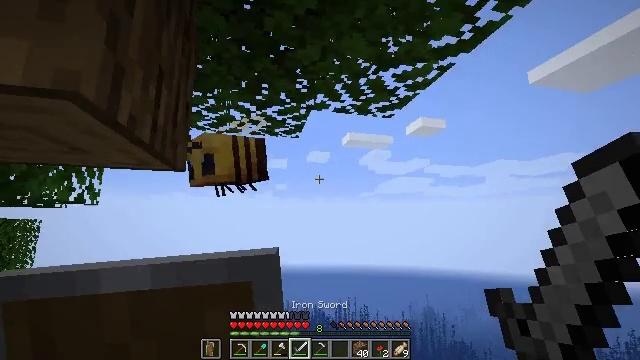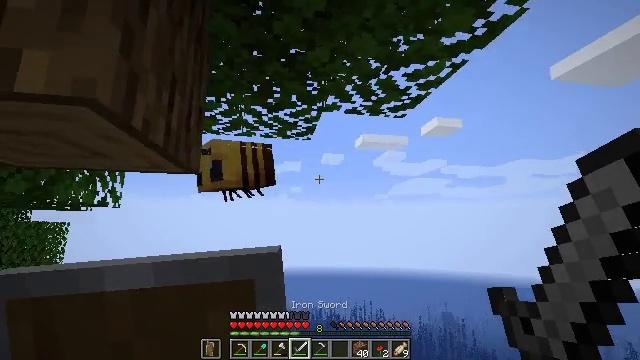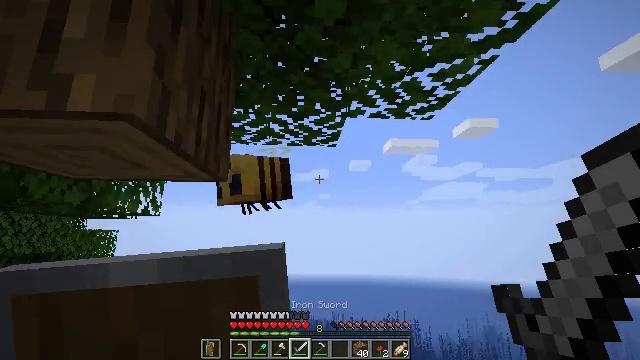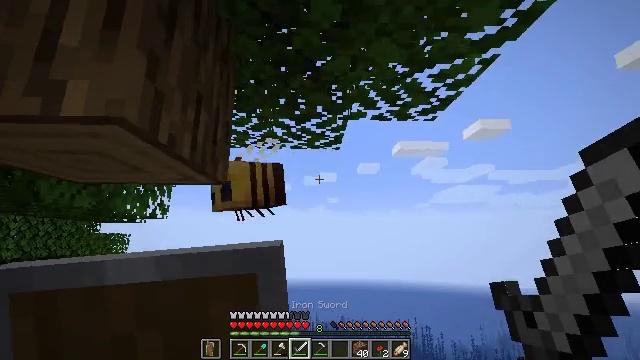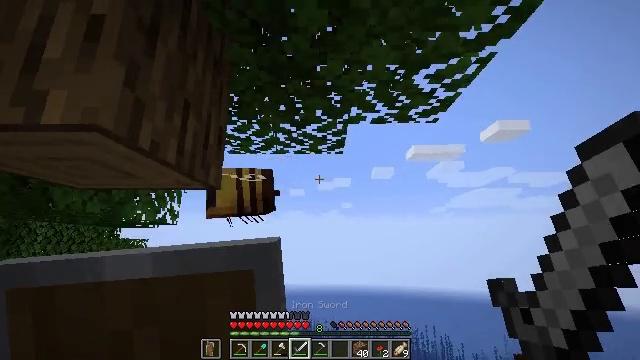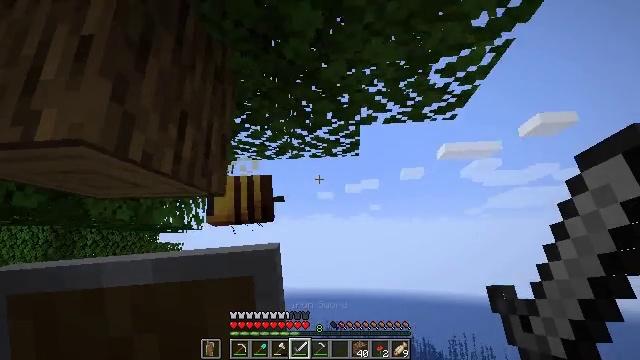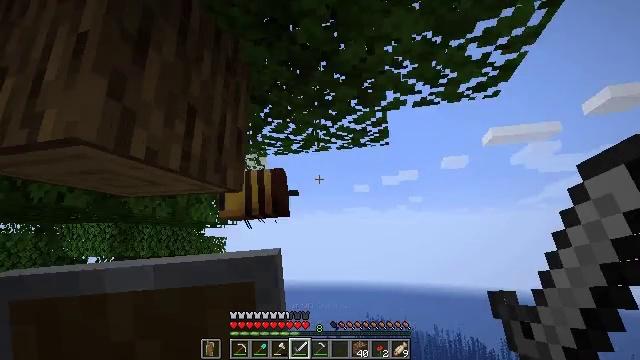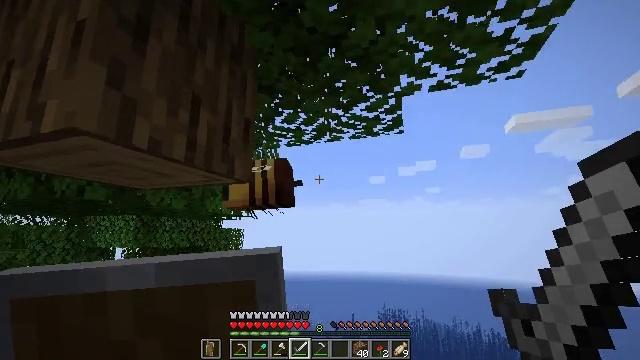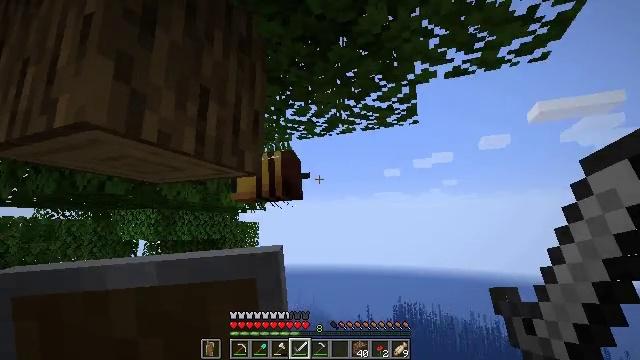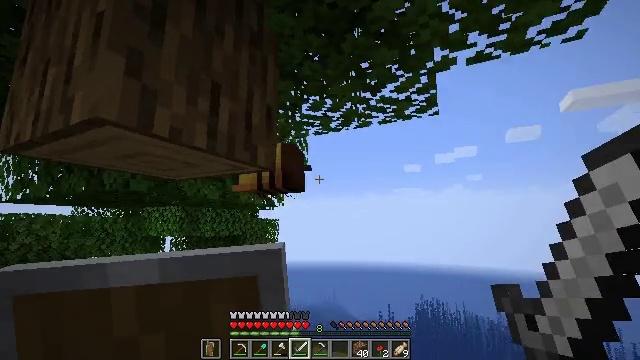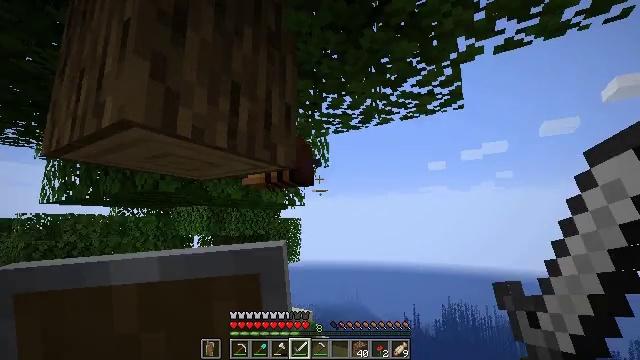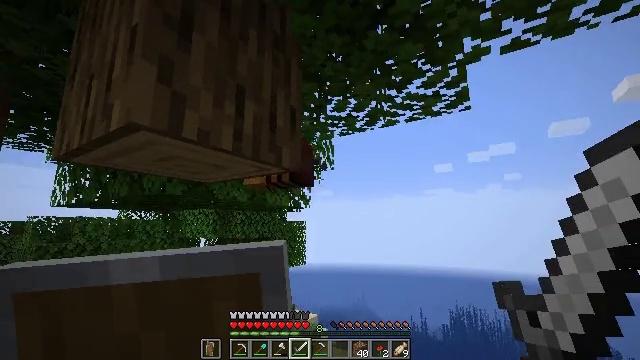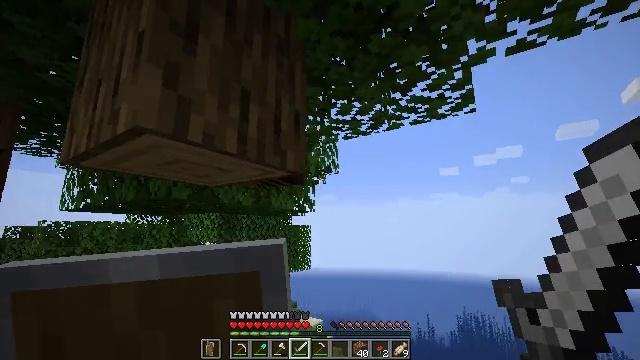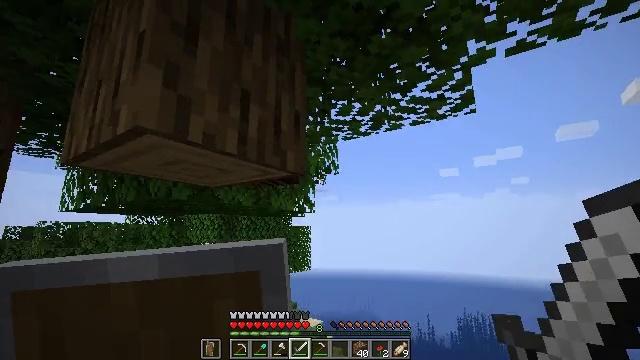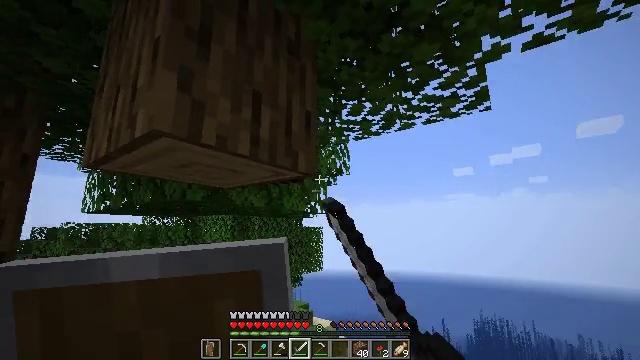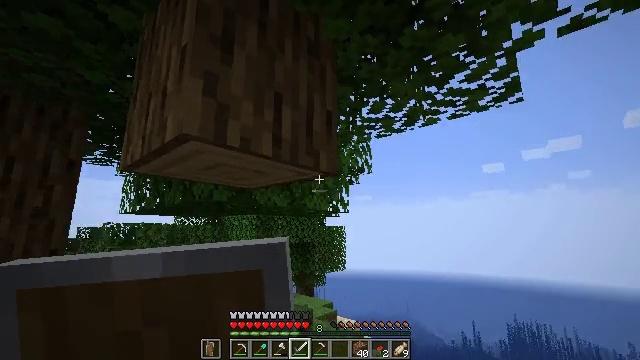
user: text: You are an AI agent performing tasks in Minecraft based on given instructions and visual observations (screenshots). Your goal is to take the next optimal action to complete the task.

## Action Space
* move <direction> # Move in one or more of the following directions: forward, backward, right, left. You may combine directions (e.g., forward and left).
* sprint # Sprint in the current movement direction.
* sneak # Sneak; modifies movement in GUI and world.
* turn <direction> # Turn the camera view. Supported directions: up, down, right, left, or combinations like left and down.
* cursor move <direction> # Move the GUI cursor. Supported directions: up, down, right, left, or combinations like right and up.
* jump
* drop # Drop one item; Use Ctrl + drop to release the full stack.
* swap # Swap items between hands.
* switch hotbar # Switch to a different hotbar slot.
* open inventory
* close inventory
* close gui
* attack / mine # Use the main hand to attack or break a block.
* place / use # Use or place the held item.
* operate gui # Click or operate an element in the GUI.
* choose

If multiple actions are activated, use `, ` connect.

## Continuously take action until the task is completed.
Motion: motion action
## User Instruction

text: Mine oak leaves.
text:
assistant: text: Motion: turn left
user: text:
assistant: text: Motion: turn left and up
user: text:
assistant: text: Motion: move right, turn left
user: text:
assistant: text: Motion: move right, turn left and up
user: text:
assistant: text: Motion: move forward and move right, turn left
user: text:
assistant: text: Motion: move forward, turn left and down
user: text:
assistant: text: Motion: turn left and down
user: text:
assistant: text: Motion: turn left and down
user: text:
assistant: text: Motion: turn left
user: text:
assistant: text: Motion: turn left
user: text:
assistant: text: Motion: turn left
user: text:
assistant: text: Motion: turn left
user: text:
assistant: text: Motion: attack / mine
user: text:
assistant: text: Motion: turn left, attack / mine
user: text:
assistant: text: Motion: turn left, attack / mine
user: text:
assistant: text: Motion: turn left
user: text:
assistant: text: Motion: turn left, attack / mine
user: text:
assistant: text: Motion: attack / mine
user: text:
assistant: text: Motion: attack / mine
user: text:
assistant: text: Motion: turn left
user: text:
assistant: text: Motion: turn left
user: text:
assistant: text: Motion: move right, turn left
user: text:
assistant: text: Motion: move right, turn left
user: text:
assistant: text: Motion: move right, turn left
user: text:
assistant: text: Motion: move forward and move right, turn left
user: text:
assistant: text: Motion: move forward and move right, turn left and down
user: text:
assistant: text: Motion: move forward and move right, turn left and down
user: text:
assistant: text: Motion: move forward and move right, turn left and down
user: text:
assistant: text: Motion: move forward and move right, turn left
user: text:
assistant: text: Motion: turn left